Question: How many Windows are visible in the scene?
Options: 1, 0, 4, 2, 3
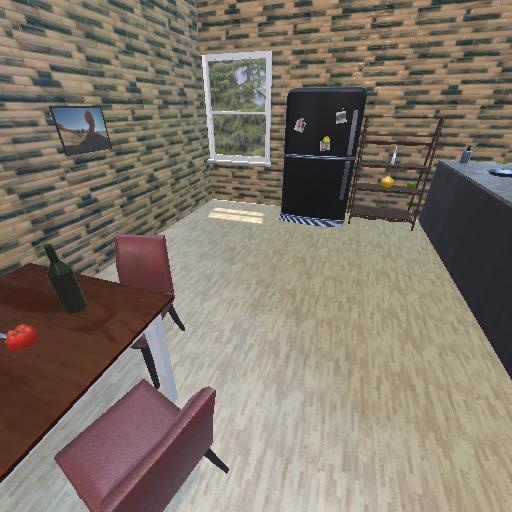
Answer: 1